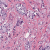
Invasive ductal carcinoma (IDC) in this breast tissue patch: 1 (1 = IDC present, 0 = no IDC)